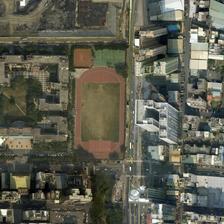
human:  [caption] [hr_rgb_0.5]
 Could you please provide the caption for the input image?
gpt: many buildings and some green trees are around a playground next to a crossroads .

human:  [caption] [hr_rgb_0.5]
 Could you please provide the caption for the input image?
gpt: scattered buildings are close to the road and only one road away from exercise yard .

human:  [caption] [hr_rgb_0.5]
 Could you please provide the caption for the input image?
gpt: many buildings are in two sides of two crossed road with one playground in a corner .

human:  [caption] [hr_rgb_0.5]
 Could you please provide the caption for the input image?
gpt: a playground and two basketball fields are in the corner of a crossroads .

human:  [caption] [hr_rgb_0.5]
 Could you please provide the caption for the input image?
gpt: many buildings are in two sides of two crossed road with one playground in a corner .